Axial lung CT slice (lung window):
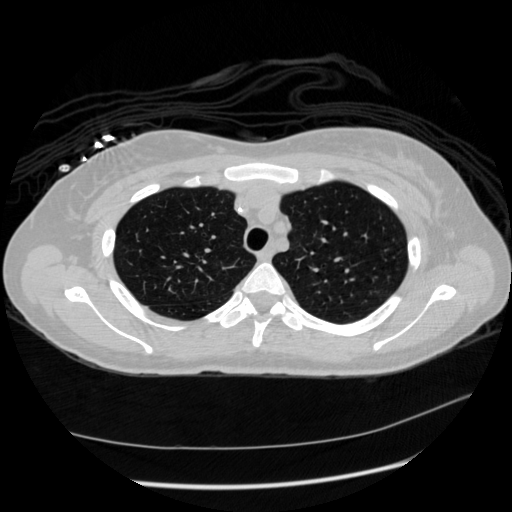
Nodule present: no